Question: I have pulled an incoming changes from a codeplex-based mercurial repository and have arrived at the following branches graph:

Last changes were pushed to the repo by me from another machine.
Why do I have a graph branch from 'default' to 'default'?
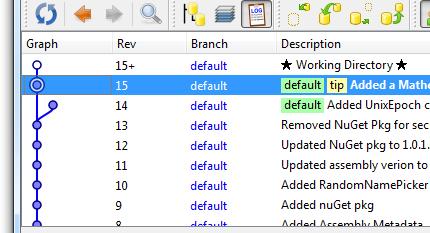
Answer: You made revision 14 on one machine and also made revision 15 on another machine. When you pulled from the central repo, you got the changes that were made on the other machine as an anonymous branch of 'default'. The solution, using tortoisehg, would be to right click on revision 14 and select .
This is the same as it would have happened if another author made those changes and will happen every time you do work on one machine without pulling the changes made on the other machine.
If you want to avoid this in the future, then you should commit and push your changes when you know that you're going to switch computers and then pull and update on the other computer before you start work on it (although there's no problem not doing it other than the fact that you won't have changes that you might need when you switch computers)